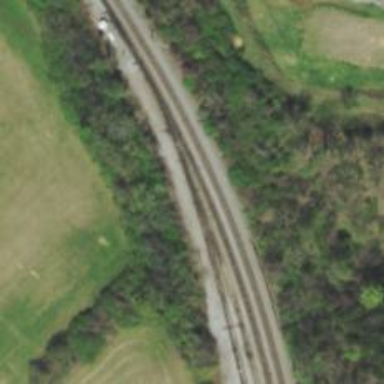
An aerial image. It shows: Railway siding with rails.